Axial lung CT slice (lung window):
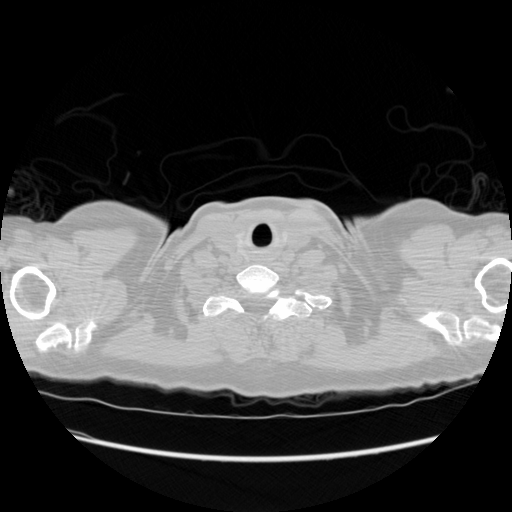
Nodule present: no